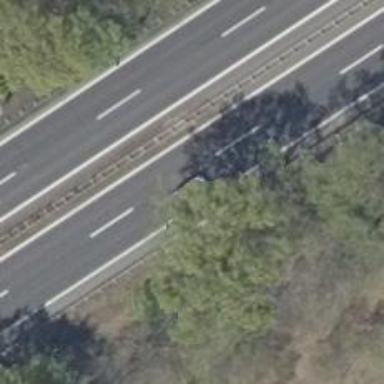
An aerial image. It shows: Asphalt motorway.